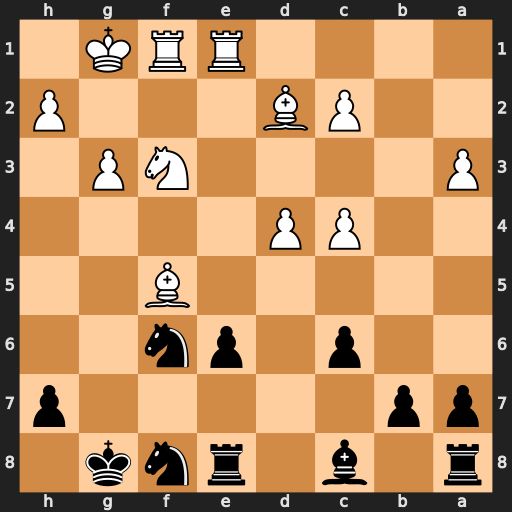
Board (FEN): r1b1rnk1/pp5p/2p1pn2/5B2/2PP4/P4NP1/2PB3P/4RRK1
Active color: b
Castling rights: -
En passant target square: -
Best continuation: exf5 Rxe8 Nxe8